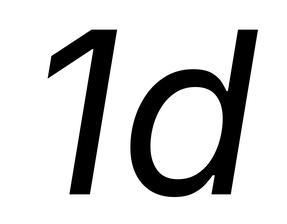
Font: Inter-Italic_Italic